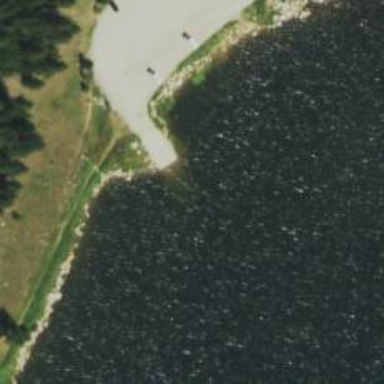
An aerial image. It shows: Slipway on service road for leisure land activities.